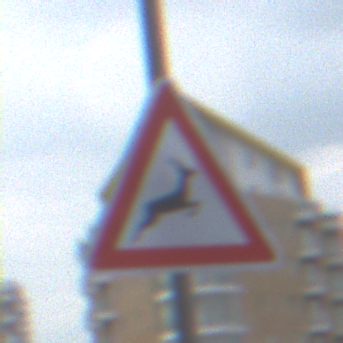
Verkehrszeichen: WildwechselLinks
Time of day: MorningAfternoon
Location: Outdoor (Urban)
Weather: Overcast
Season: NotSpecified
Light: Natural